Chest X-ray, AP view. Patient: 28 years old, sex M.
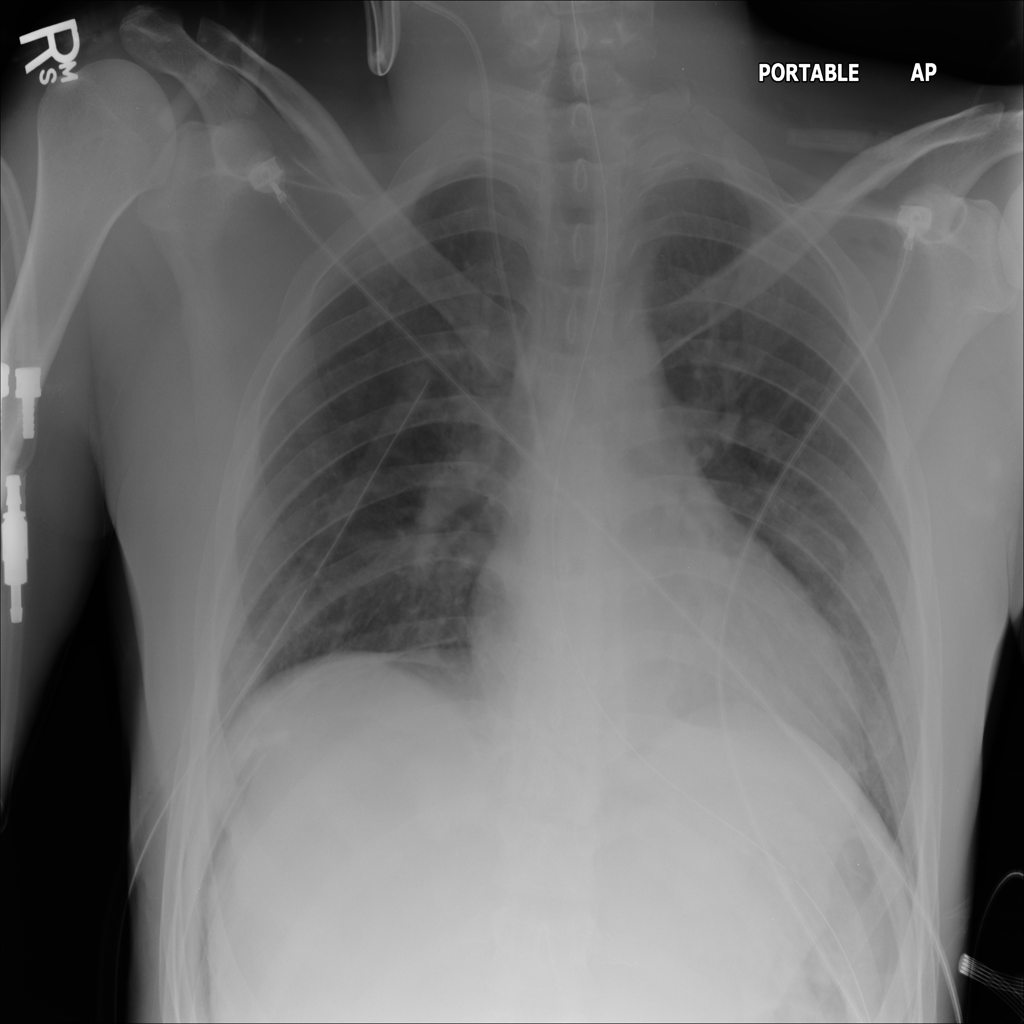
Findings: No Finding